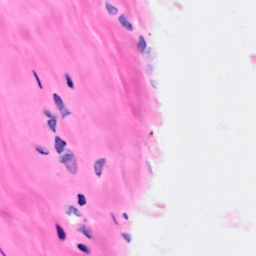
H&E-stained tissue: Breast